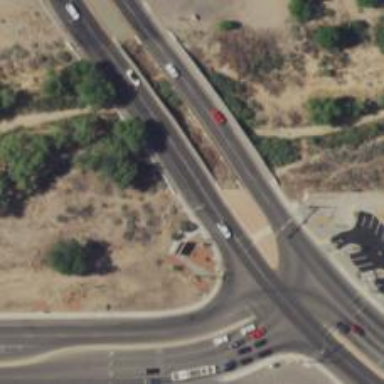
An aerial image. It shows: Trunk highway bridge.